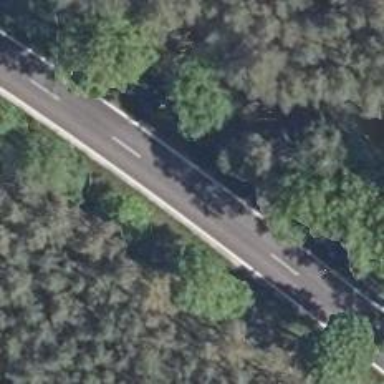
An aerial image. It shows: Secondary road with asphalt surface.